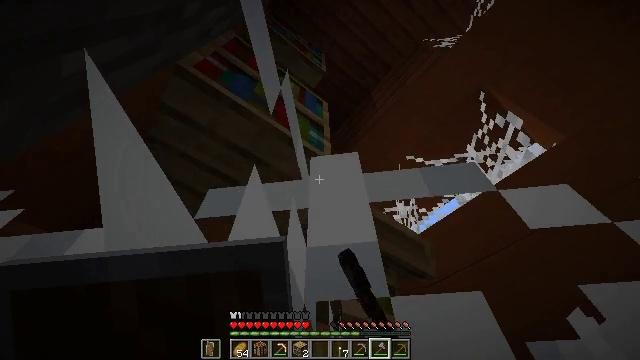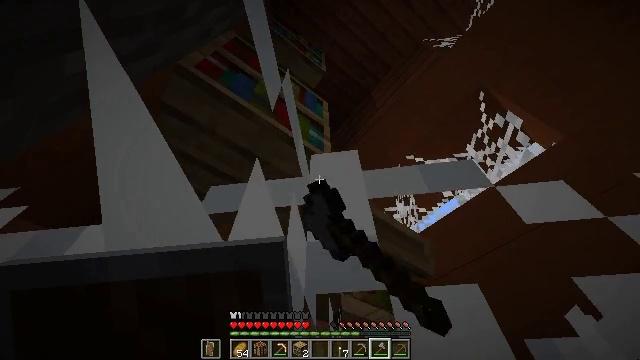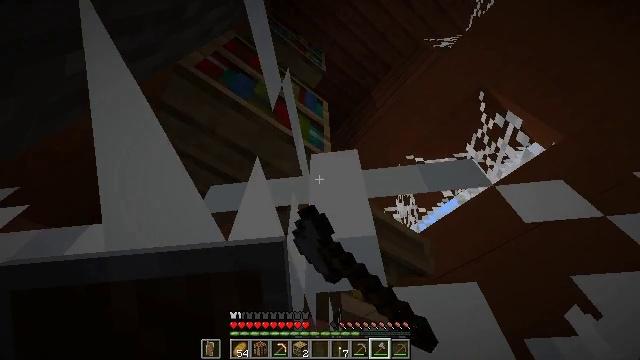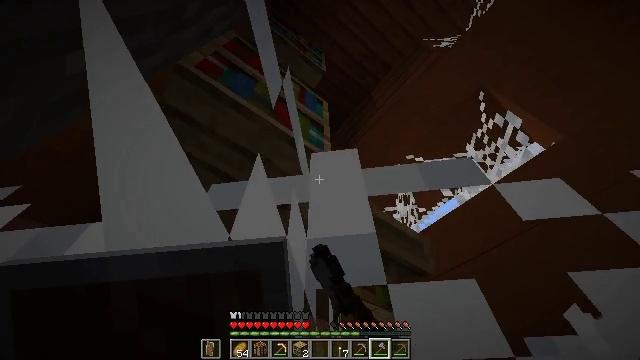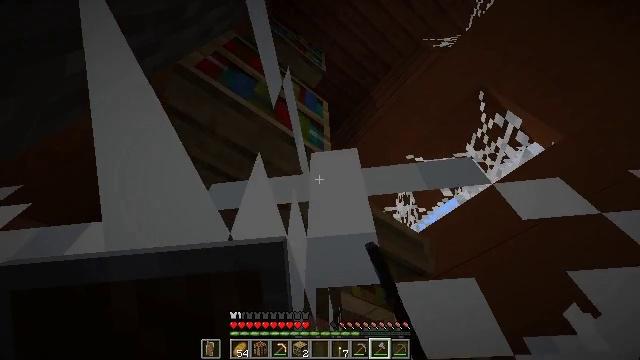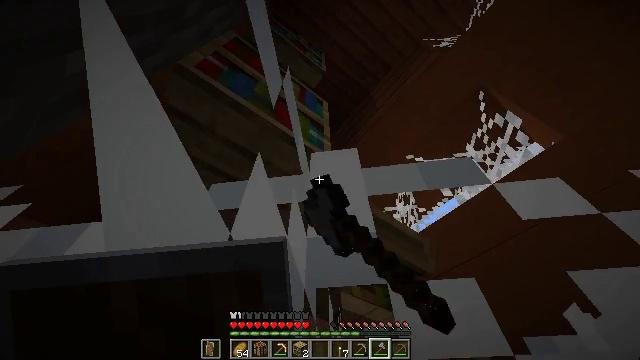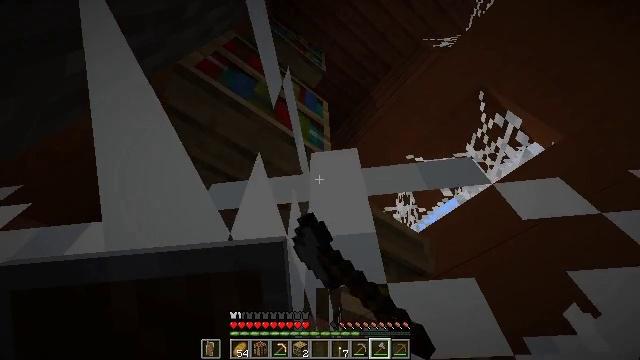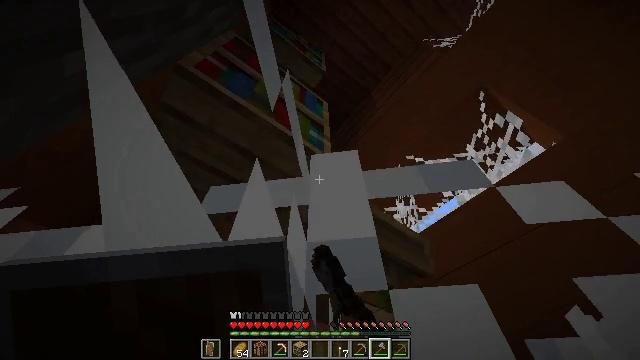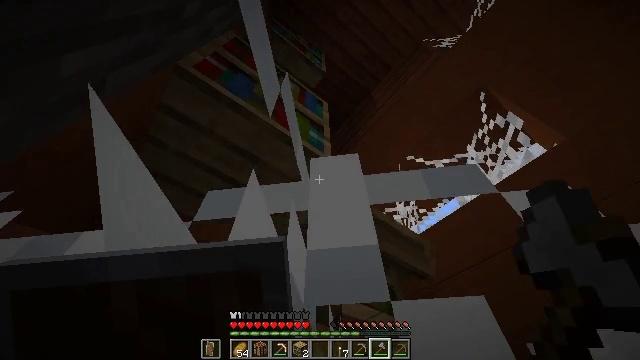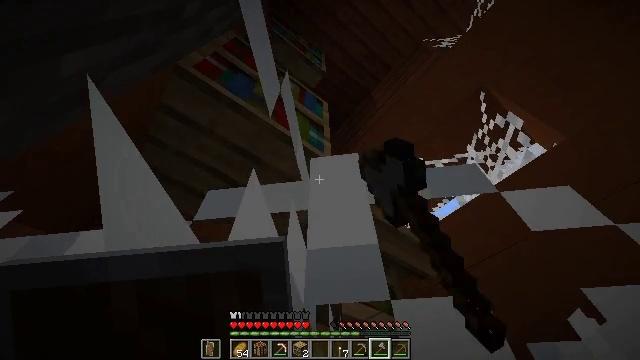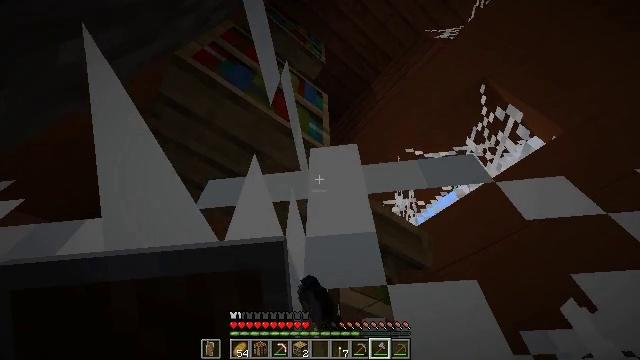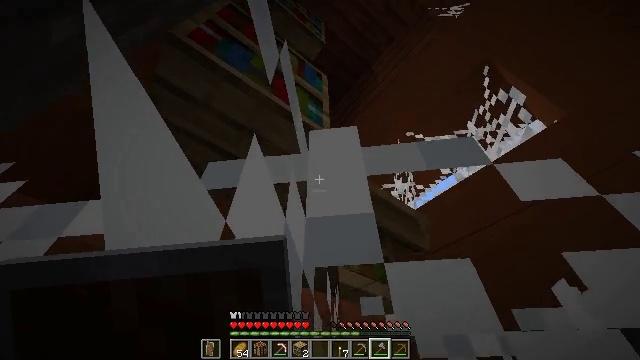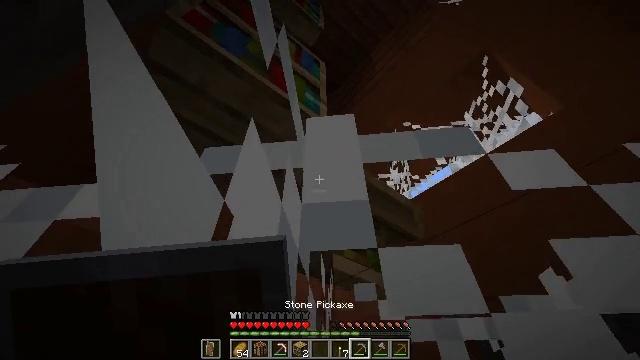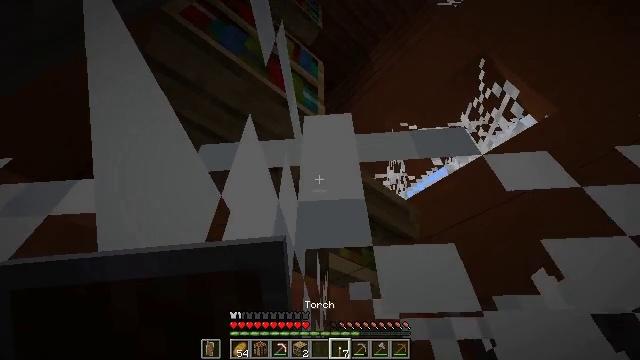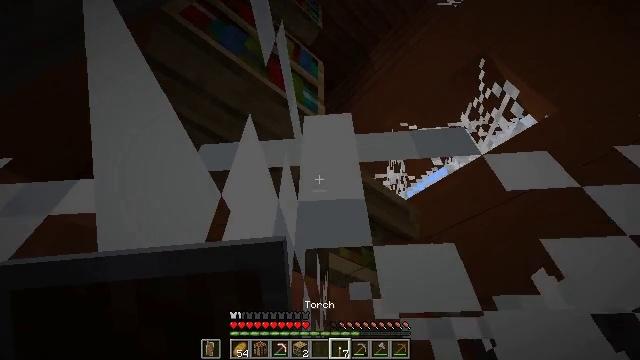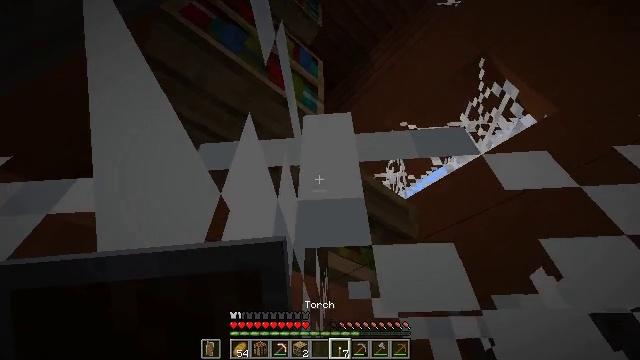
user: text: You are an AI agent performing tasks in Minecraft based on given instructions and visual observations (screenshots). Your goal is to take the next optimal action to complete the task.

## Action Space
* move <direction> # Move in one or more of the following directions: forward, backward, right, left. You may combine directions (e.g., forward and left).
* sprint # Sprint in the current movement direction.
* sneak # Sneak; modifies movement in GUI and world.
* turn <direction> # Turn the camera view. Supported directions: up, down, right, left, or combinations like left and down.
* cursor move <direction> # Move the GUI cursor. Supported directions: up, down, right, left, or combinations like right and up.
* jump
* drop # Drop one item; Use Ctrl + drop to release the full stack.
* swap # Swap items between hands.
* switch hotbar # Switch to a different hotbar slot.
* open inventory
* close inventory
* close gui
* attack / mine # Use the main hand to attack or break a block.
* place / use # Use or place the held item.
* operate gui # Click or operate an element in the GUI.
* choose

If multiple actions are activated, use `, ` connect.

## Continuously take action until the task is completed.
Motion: motion action
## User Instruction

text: Break the bookshelf for books.
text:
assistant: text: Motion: attack / mine, jump
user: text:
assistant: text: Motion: attack / mine, jump
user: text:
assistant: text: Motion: attack / mine, jump
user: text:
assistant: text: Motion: attack / mine, jump
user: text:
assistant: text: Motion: attack / mine, jump
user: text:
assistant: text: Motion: attack / mine, jump
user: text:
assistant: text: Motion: attack / mine, jump
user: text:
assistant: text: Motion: attack / mine, jump
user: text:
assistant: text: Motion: attack / mine, jump
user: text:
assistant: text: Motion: turn down, jump
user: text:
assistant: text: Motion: turn down, jump
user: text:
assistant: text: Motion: turn right and down, jump
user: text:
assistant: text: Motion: turn right
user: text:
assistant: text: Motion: no_op
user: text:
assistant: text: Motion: no_op
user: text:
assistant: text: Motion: turn down
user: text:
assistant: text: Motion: turn left and down
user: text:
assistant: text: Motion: turn left and down
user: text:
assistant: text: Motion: turn left and down
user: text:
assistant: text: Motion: turn down
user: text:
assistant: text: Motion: no_op
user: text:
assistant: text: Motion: turn right and down
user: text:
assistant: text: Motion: turn left and down
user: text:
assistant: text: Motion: turn down
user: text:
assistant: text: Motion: turn left and down, attack / mine
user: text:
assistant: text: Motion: attack / mine
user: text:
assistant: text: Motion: attack / mine
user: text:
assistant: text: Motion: attack / mine
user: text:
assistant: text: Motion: attack / mine
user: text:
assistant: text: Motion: attack / mine